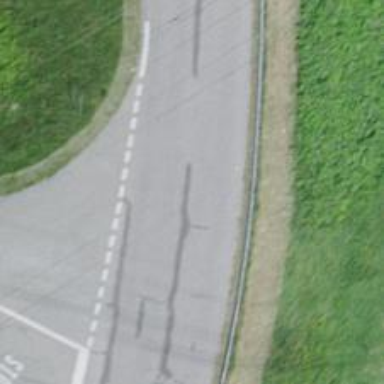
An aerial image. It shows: Unclassified road with asphalt surface.